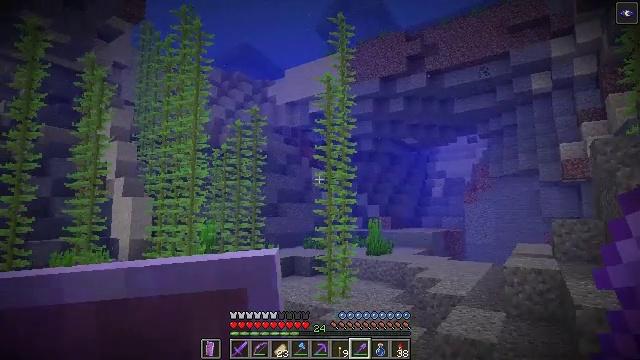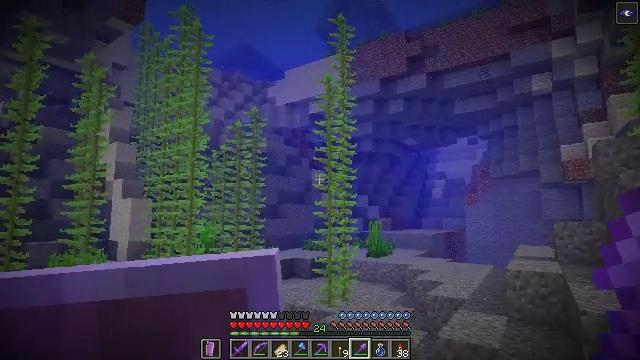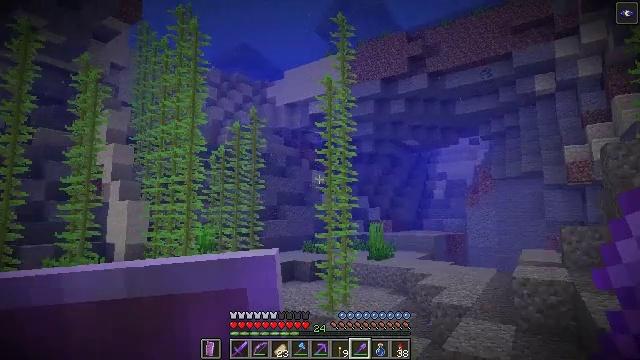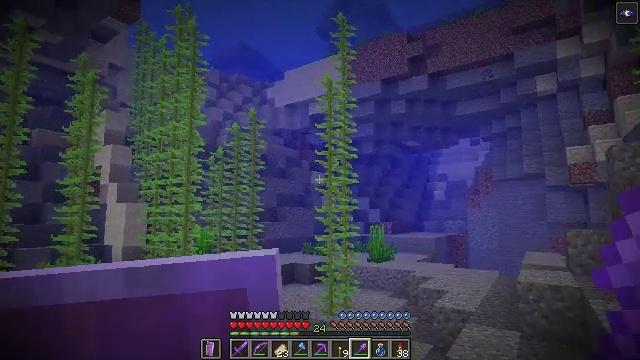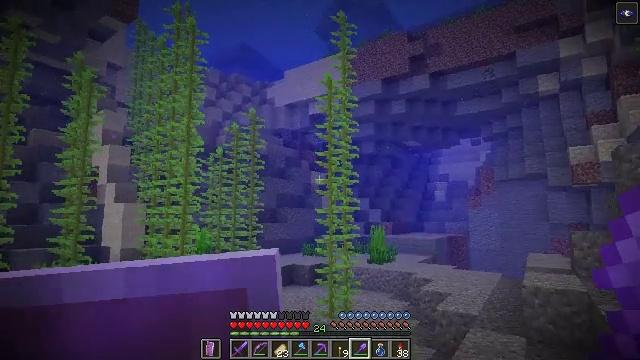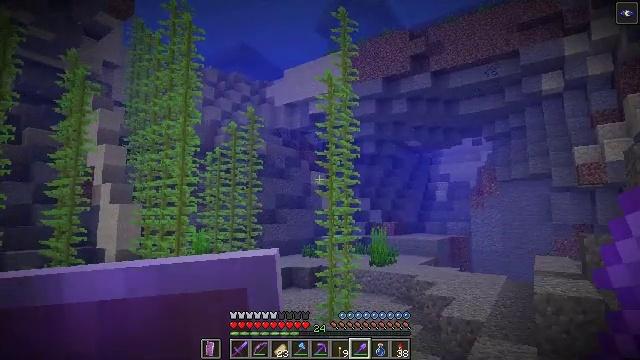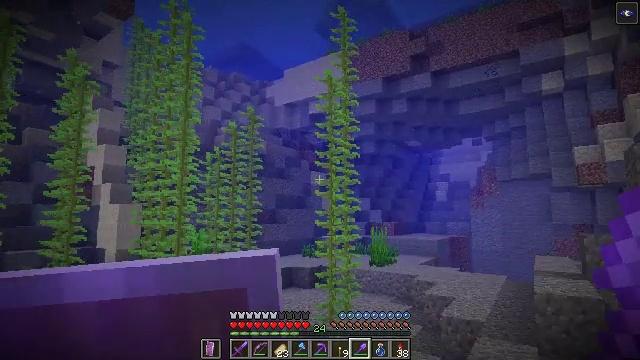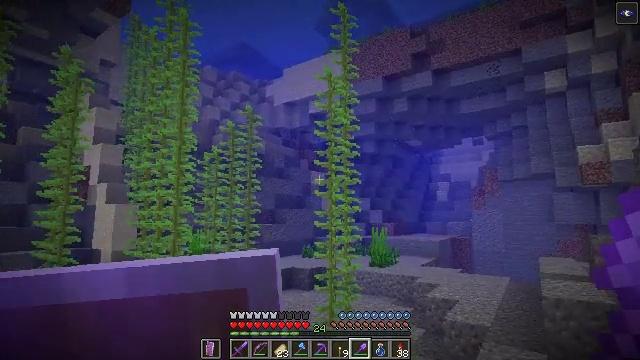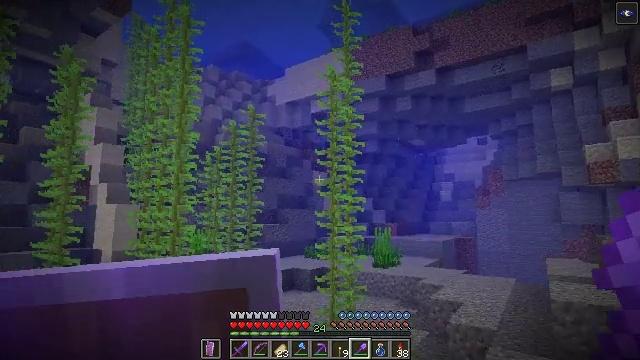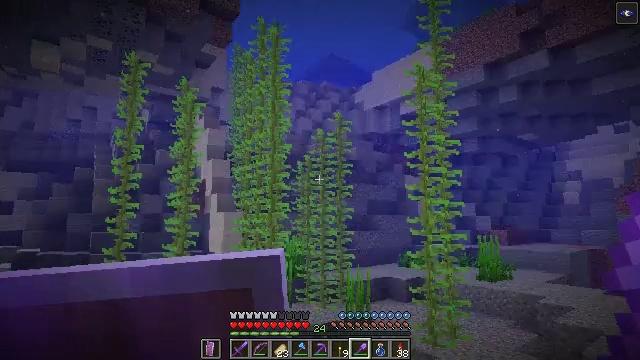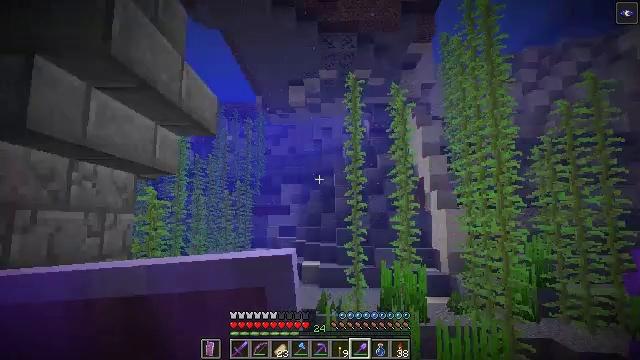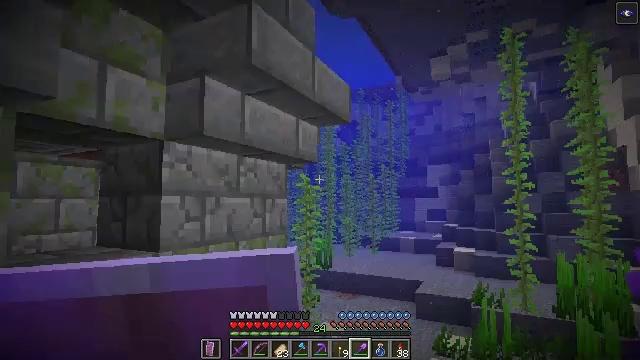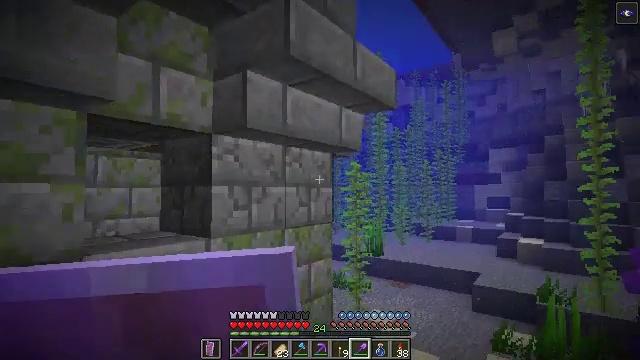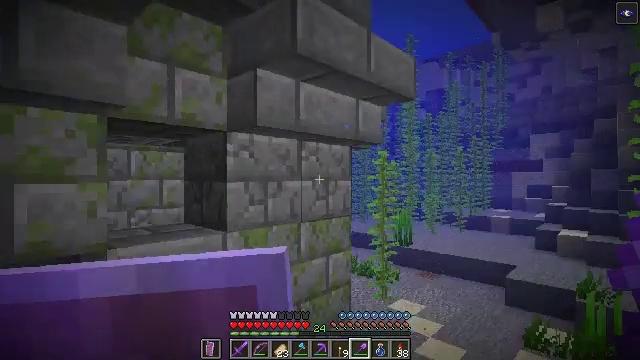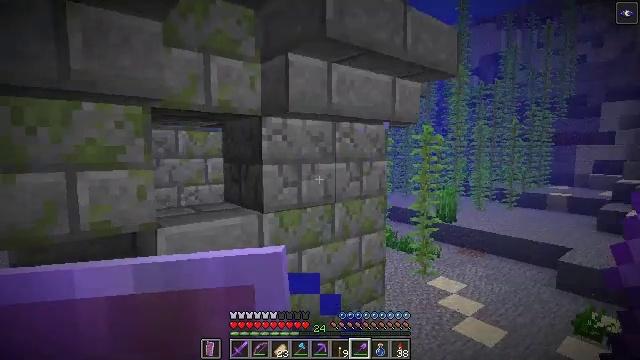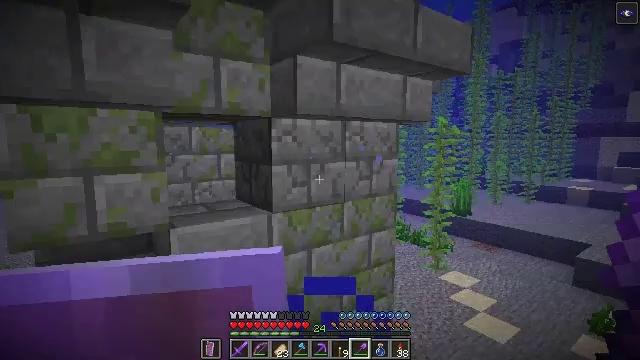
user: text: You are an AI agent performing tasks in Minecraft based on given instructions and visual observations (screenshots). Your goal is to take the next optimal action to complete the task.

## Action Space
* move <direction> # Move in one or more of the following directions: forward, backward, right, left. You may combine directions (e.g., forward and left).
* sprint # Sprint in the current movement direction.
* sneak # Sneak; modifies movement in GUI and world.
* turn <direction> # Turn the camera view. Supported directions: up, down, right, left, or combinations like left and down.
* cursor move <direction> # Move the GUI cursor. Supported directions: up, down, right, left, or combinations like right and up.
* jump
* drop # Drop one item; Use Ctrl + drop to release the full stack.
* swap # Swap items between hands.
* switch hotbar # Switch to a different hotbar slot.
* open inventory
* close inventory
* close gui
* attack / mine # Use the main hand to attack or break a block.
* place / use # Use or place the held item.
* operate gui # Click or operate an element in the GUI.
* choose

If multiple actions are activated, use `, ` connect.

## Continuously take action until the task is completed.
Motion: motion action
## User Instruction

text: Gather gravel by digging.
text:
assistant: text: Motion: move forward
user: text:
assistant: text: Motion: move forward
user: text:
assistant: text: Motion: move forward
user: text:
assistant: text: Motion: move forward
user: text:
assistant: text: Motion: move forward
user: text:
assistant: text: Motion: move forward
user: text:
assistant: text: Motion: move forward and move right
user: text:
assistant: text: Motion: move forward and move right
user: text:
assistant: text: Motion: move forward and move right, turn left and up
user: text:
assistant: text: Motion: move forward and move right, turn left
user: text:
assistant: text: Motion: move forward and move right, turn left and down, jump
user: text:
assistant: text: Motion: move right, turn left and down, jump
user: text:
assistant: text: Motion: turn left and down, jump
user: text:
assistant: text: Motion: turn left and down, jump
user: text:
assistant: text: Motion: turn left and down, jump
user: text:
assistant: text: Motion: jump
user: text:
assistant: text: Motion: jump
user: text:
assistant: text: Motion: jump
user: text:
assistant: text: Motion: jump
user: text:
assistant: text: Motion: no_op
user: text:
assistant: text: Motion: no_op
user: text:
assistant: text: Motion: turn left and down
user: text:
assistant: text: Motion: turn left and down
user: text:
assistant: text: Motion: turn left and down
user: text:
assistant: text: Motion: turn down
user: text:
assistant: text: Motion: turn down
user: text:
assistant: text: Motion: move right
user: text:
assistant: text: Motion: move right, turn down
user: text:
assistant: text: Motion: move right, turn left and down
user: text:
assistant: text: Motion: move right